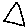
Label: triangle